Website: lowes
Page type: receipt
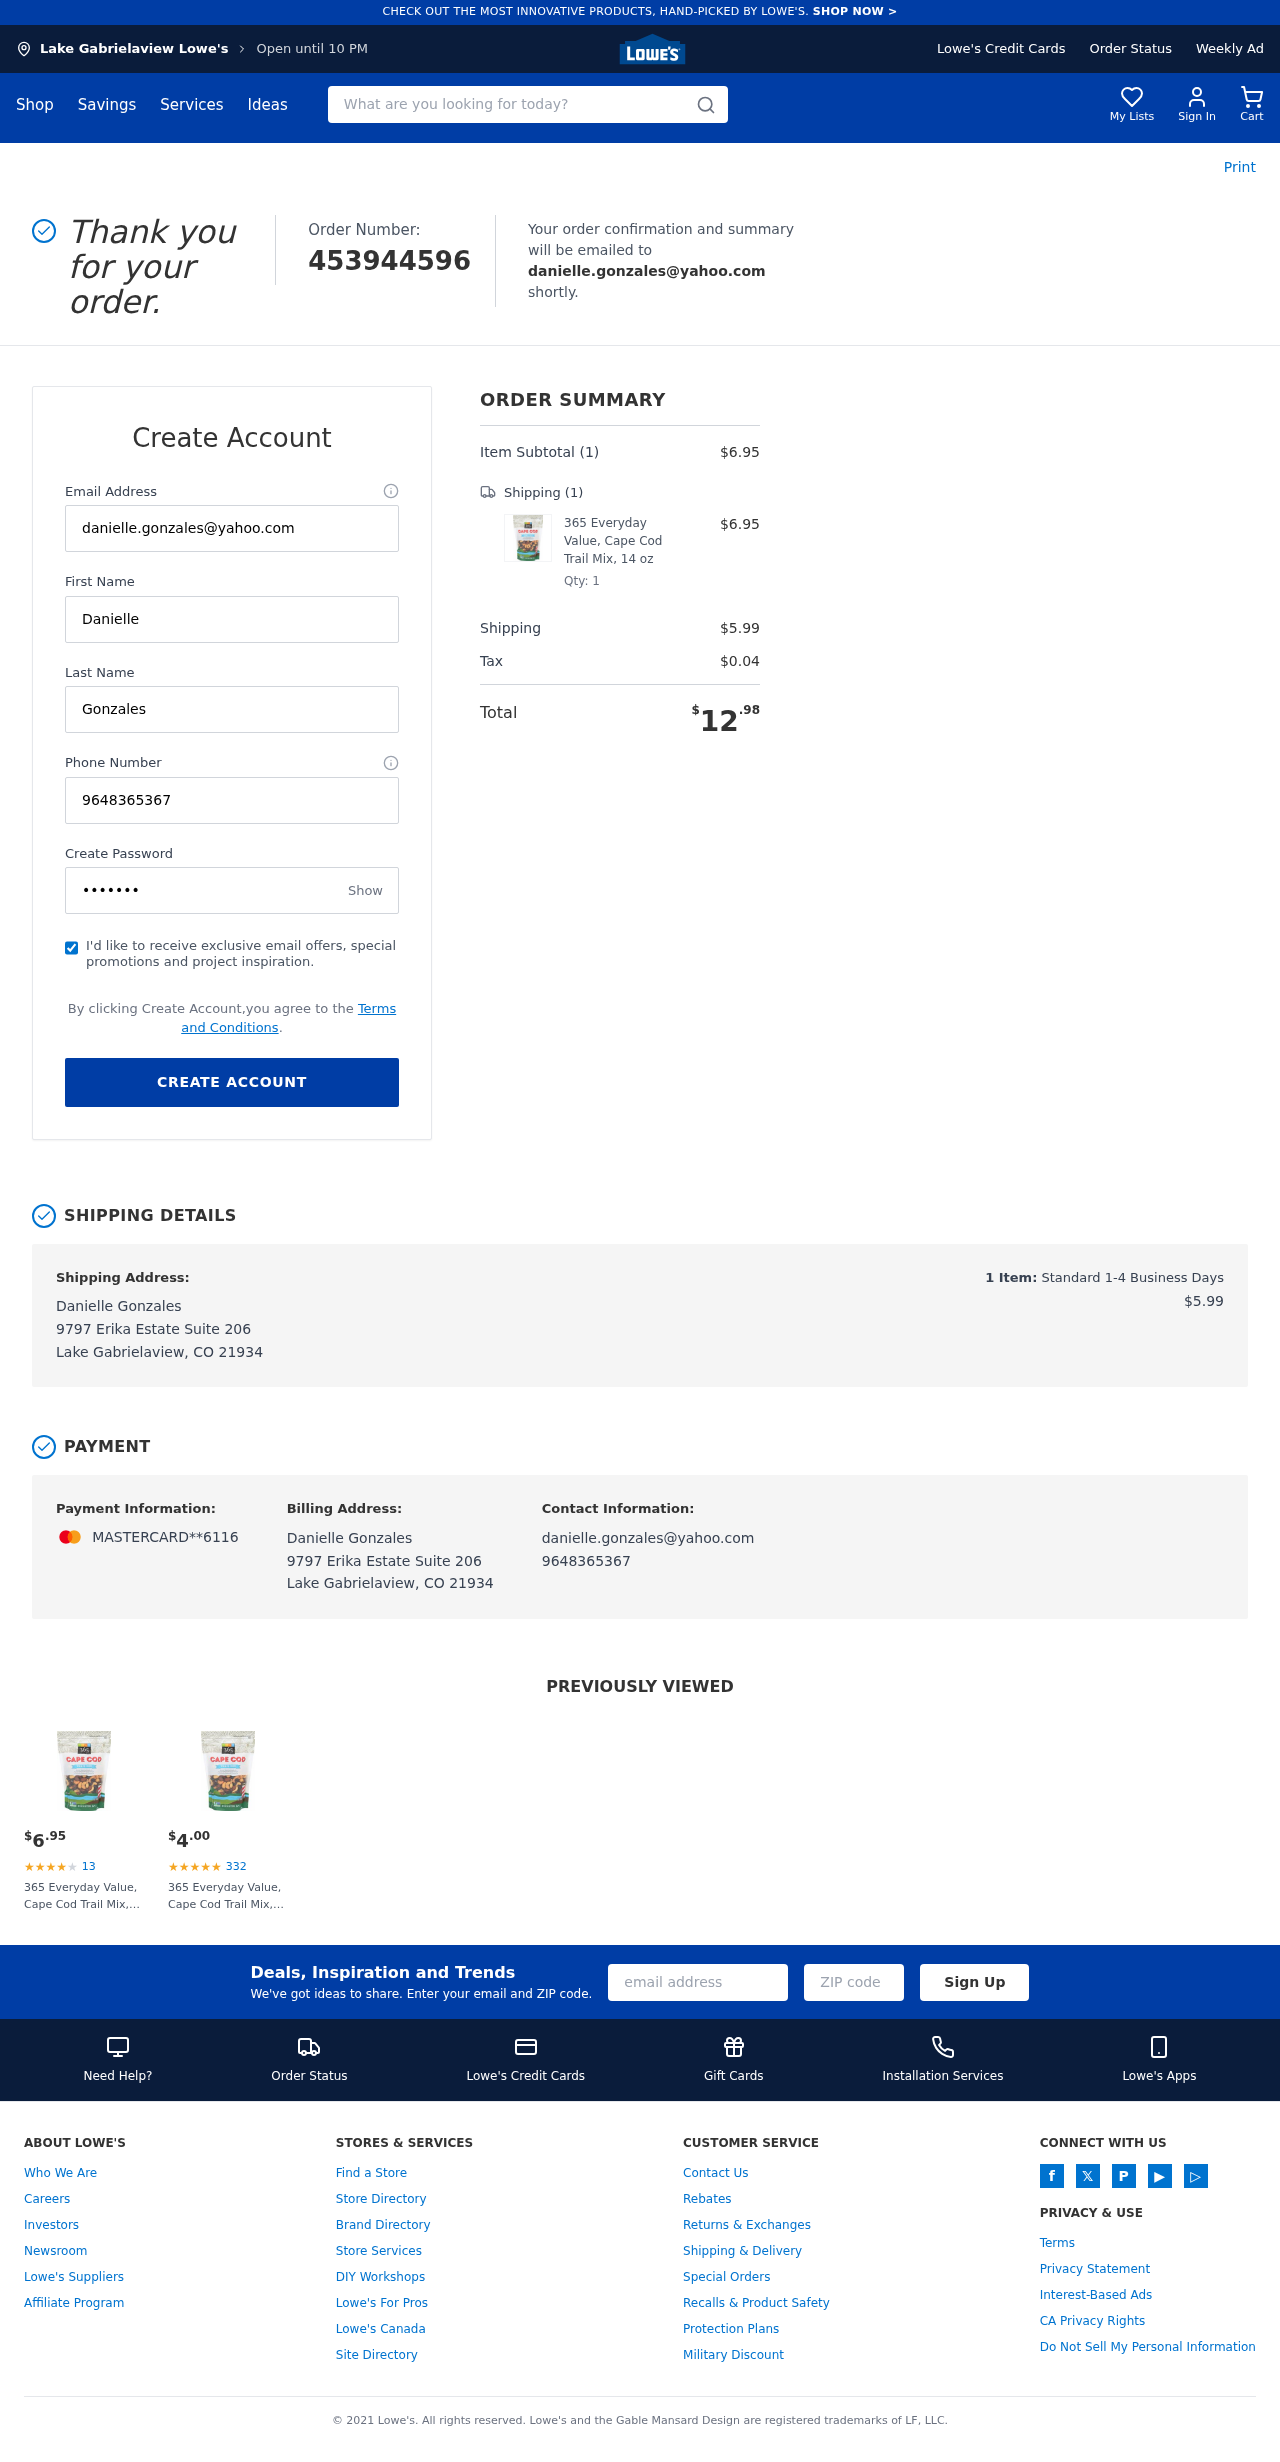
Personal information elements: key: PII_CARD_LAST4
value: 6116
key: PII_CARD_TYPE
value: MASTERCARD
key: PII_CITY
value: Lake Gabrielaview
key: PII_EMAIL
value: danielle.gonzales@yahoo.com
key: PII_FULLNAME
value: Danielle Gonzales
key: PII_PHONE
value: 9648365367
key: PII_STREET
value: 9797 Erika Estate Suite 206
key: PII_FIRSTNAME
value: Danielle
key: PII_LASTNAME
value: Gonzales
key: PII_CITY_STATE_ZIP
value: Lake Gabrielaview, CO 21934
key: PII_FULLNAME2
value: Danielle Gonzales
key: PII_FULLNAME3
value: Danielle Gonzales
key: PII_FIRSTNAME2
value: Danielle
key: PII_FIRSTNAME3
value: Danielle
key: PII_LASTNAME2
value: Gonzales
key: PII_LASTNAME3
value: Gonzales
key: PII_FIRSTNAME_DERIVED
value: Danielle
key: PII_LASTNAME_DERIVED
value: Gonzales
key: PII_FULLNAME_DERIVED
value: Danielle Gonzales
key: PII_NAME_FULL_DERIVED
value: Danielle Gonzales
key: PII_POSTCODE
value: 21934
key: PII_STATE_ABBR
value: CO
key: PII_POSTCODE_FULL
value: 21934
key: PII_CITY_STATE
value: Lake Gabrielaview, CO
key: PII_POSTCODE_NUMERIC
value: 21934
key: PII_EMAIL2
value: danielle.gonzales@yahoo.com
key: PII_EMAIL3
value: danielle.gonzales@yahoo.com
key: PII_PHONE_LINE
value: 5367
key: PII_PHONE_SUFFIX
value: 5367
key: PII_PHONE2
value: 9648365367
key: PII_PHONE3
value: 9648365367
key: PII_PHONE_NUMERIC
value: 9648365367
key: PII_PHONE_LINE_NUMERIC
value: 5367
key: PII_PHONE_SUFFIX_NUMERIC
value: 5367
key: PII_PHONE2_NUMERIC
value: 9648365367
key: PII_PHONE3_NUMERIC
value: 9648365367
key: PII_PHONE_DIGITS
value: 9648365367
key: PII_PHONE_LAST4
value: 5367
Product elements: key: PRODUCT1_NAME
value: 365 Everyday Value, Cape Cod Trail Mix, 14 oz
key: PRODUCT1_PRICE
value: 6.95
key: PRODUCT1_QUANTITY
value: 1
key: PRODUCT2_NAME
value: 365 Everyday Value, Cape Cod Trail Mix, 14 oz
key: PRODUCT2_NUM_RATINGS
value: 332
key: PRODUCT2_PRICE
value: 4
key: PRODUCT1_PRICE2
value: $6.95
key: PRODUCT1_RATING2
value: ★
★
★
★
★
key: PRODUCT1_NUM_RATINGS2
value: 13
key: PRODUCT1_NAME2
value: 365 Everyday Value, Cape Cod Trail Mix, 14 oz
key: PRODUCT2_RATING
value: ★
★
★
★
★
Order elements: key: ORDER_ID
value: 453944596
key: ORDER_NUM_ITEMS
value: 1
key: ORDER_SUBTOTAL
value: $6.95
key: ORDER_NUM_ITEMS2
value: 1
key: ORDER_SHIPPING_COST
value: $5.99
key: ORDER_TAX
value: $0.04
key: ORDER_TOTAL
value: $12.98
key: ORDER_NUM_ITEMS3
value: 1
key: ORDER_SHIPPING_COST2
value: $5.99
Search elements: key: HEADER_SEARCH
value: What are you looking for today?